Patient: sex F, age 59
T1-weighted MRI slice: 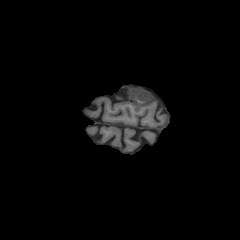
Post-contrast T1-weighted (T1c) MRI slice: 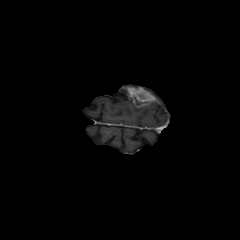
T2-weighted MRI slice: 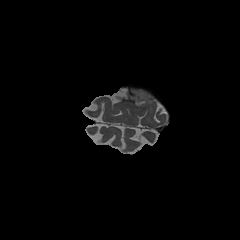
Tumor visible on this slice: yes
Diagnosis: Glioblastoma, IDH-wildtype
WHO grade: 4